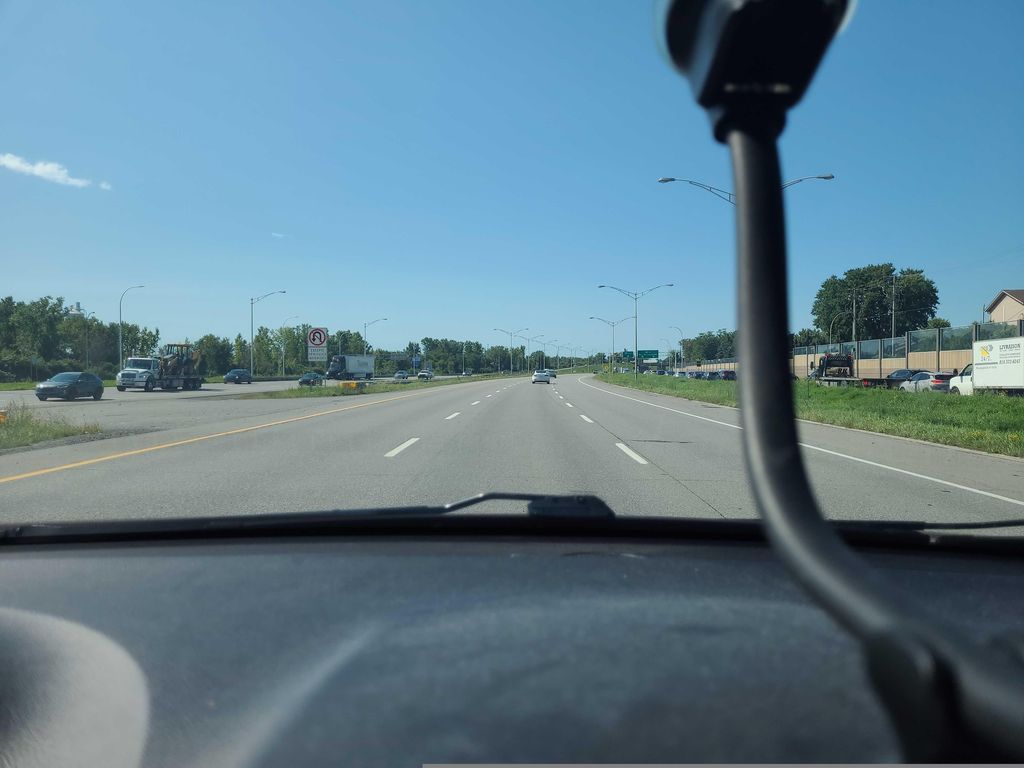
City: montreal